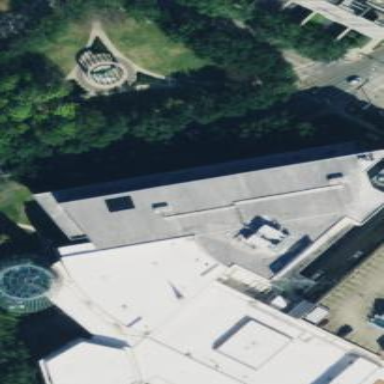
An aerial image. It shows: Museum housed in building.